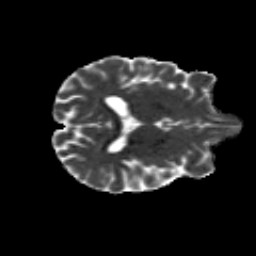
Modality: MD
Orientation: axial
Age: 27
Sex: male
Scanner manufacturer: siemens
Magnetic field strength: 3 T
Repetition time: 8.8 s
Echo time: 0.085 s